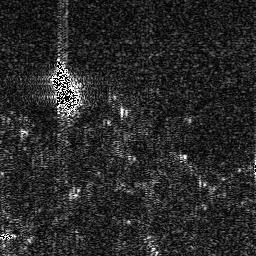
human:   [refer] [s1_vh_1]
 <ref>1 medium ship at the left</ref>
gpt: <box>[[19, 26, 30, 42, 0]]</box>